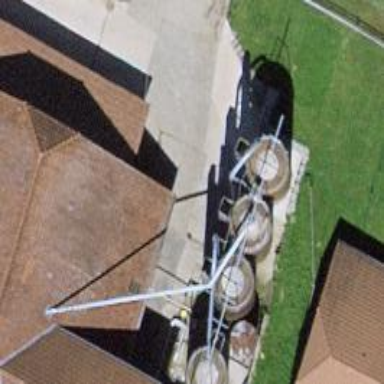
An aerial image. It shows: Silo.